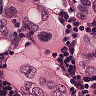
Metastatic tissue present: yes